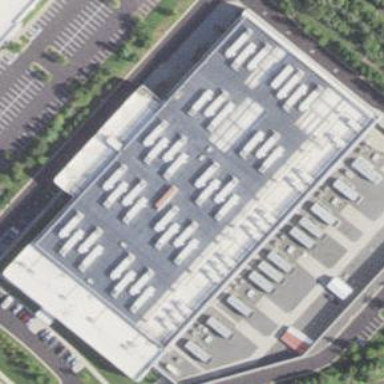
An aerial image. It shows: Data center building.